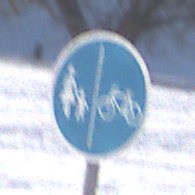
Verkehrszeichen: GetrennterRadUndGehwegRadwegRechts
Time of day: MorningAfternoon
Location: Outdoor (Nature)
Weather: PartlyCloudy
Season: Winter
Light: Natural